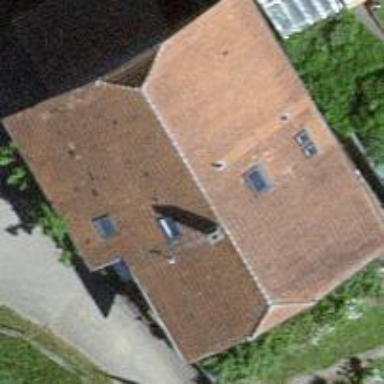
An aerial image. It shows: Farm building.